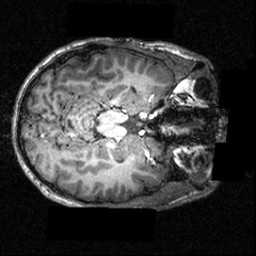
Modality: T1w
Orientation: axial
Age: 18
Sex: male
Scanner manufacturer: siemens
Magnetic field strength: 3.951 T
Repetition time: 1.5 s
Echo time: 0.00335 s